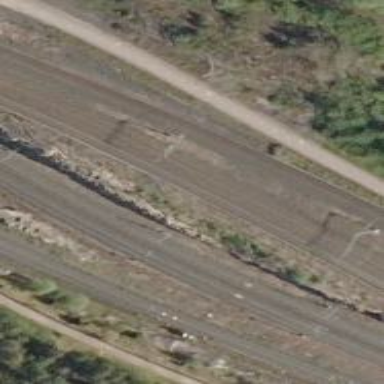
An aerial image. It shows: Railway signal supported by catenary mast.